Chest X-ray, AP view. Patient: 25 years old, sex F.
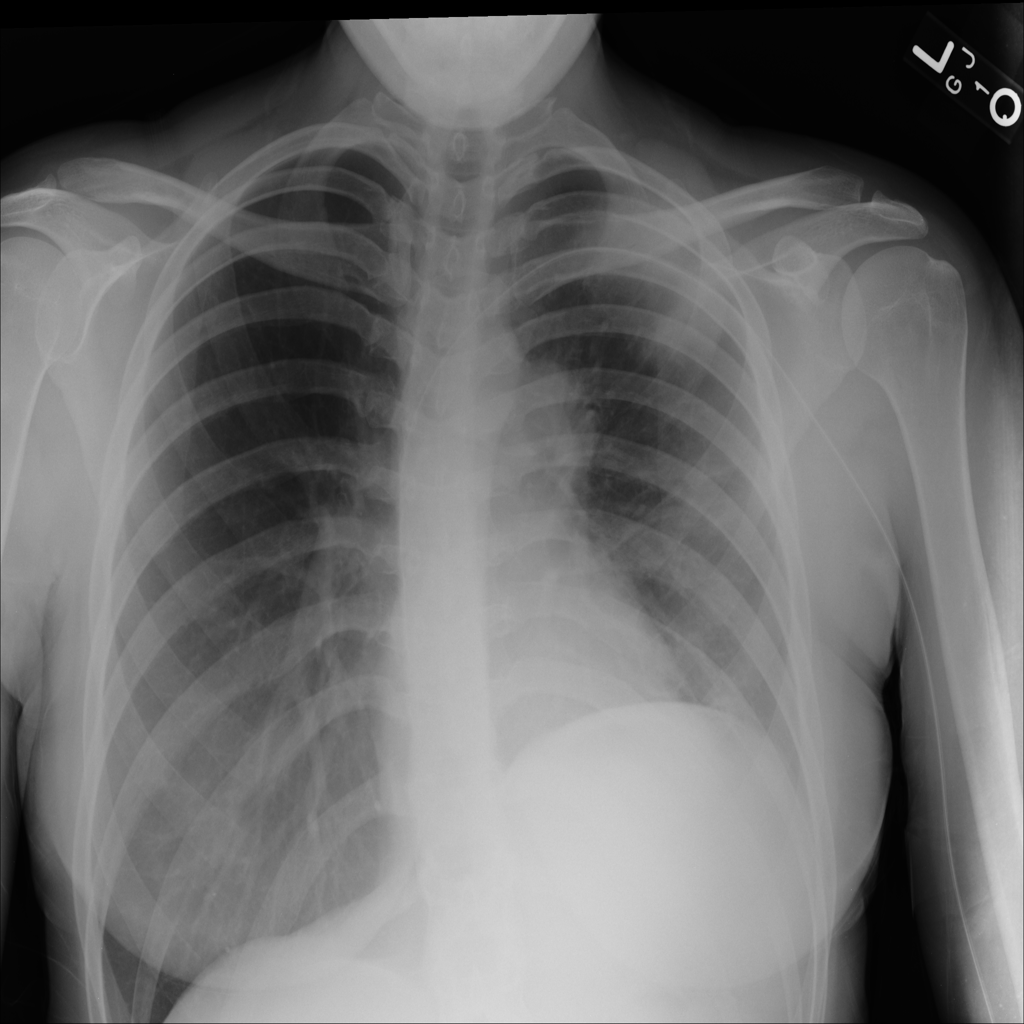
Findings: No Finding